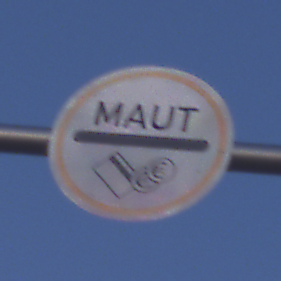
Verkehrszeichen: MautflichtigeStrecke
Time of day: SunriseSunset
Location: Outdoor (Nature)
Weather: Clear
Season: NotSpecified
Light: Natural